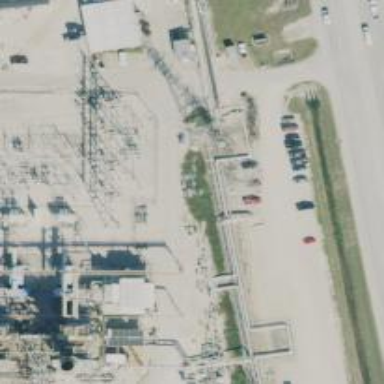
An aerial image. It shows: Switch for power supply.